Question: I've put together a simple database for storing information on awards and nominations. I've tried to remove as much data redundancy as possible. Here's how it's presently looking:

The reason for the Nominated table is that I realised that one nomination would have many nominees. For example, the award 'Best Screenplay' could go to 'Ken Levine and David Isaacs' or 'Woody Allen' or 'Joss Whedon, Andrew Stanton, Joel Cohen and Alec Sokolow'.
Note: 'Award.name' is the name of the award, e.g. 'Best Actor'.
Thanks for pointing out any possible improvements.
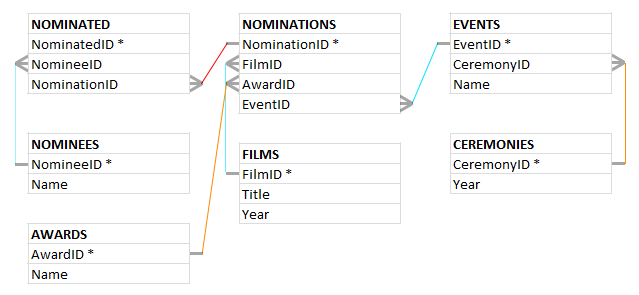
Answer: Minor notes
1. I prefer singular for table and column names so Nominees becomes Nominee, Awards becomes Award, etc.
2. Renaming the Award table as AwardCategory as @wildplasser suggested in comments.
---
Major notees
As @Olivier points out, the 'm::n' relationships intermediate tables, like the 'Nominated' one, will have a 'UNIQUE' constraint on the compound '(NomineeId, NominationId)' . So, it's better to drop the auto generated (surrogate) key and make the compound key the 'PRIMARY KEY'. This is the <URL> serves no purpose at all in this case except for having wider row and one more useless index. The two parts of the natural keys will be used for joining anyway.
The same thing applies for the 'Nomination' table! The compound '(FilmId, AwardCategoryId, EventId)' will be a 'UNIQUE' key, to ensure that no film gets 2 nominations for the same award category for the same event, so it's again better to drop the surrogate key and make this compound the primary key. Rethinking, we may have 2 nominations for the same AwardCategory for the same Film, say for two ''Best Supporting Actor'' so we add a 'NominatioNo' in the Primary Key (this can be handy later if we want to restrict the nominations for a certain category or for all to say the constant 5).
Now, the (funny and interesting) thing is that the 'Nominated' table has to be re-examined and have a compound '(NomineedId, FilmId, AwardCategoryId, EventId)' Primary Key - and just these 4 columns as attributes.
I'm not sure of what exactly the 'Event' and 'Ceremony' table are meant to store, but lets assume that the 'Ceremony' table is meant to store information about different ceremonies (e.g. ''Oscar Awards'', ''Strawberry Awards'') and the 'Event' table is to store information about a year's ceremony (e.g. '('Oscar', 2011), ('Oscar', 2012), ('Starwberry Awards', 2012)'). So i'll move the 'Year' to the 'Event' table and make the '(CeremonyId, EventYear)' the Priamry Key of Event. (I could very well be wrong this, you know your data better.).
So, the 'Nomination.EventId' is replaced by 'CeremonyId' and 'EventYear' and the Primary Keys of both 'Nomination' and 'Nominated' get even longer! (that's one drawback of using natural keys as Primary Keys). Lets see what we've got so far:
<URL>
You can easily add a 'NominationWinner' (as a table with '1:1' relationship to 'Nomination') to store which nomination won which category (a Unique constraint on '(CeremonyId, EventYear, AwardCategoryId)' would enforce that). The design would be like this:
<URL>
Having so complex primary keys may look clumsy but it helps when joining tables. Imagine you want to find all Winners for the 'Strawberry Awards' for the 50s and 60s and only for the 'Actresses' categories and also show for what film the award was for. You don't have to join all intermediate tables. Instead, you can retrive data using only the 'NominationWinner', 'Nominee', 'Ceremony', 'Film' and 'AwardCategory' tables (and using only the 'Nominated' intermediate table):
'''
SELECT ne.Name AS Winner
, wi.EventYear AS Year
, aw.AwardCategoryTitle AS Category
, fm.Title AS FilmTitle
FROM
NominationWinner AS wi
JOIN
Ceremony AS ce
ON ce.CeremonyId = wi.CeremonyId
JOIN
AwardCategory AS aw
ON aw.AwardCategoryId = wi.AwardCategoryId
JOIN
Film AS fm
ON fm.FilmId = wi.FilmId
JOIN
Nominated nd
ON nd.CeremonyId = wi.CeremonyId
AND nd.EventYear = wi.EventYear
AND nd.AwardCategory = wi.AwardCategory
AND nd.NominationNo = wi.NominationNo
AND nd.FilmId = wi.FilmId
JOIN
Nominee AS ne
ON ne.NomineeId = nd.NomineeId
WHERE
ce.CeremonyTitle = 'Strawberry Awards'
AND wi.EventYear BETWEEN 1950 AND 1969
AND aw.AwardCategoryTitle LIKE '%Actress%'
'''